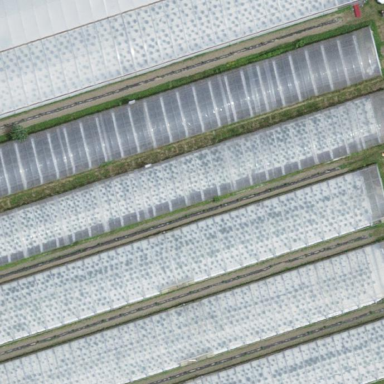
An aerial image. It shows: Greenhouse.